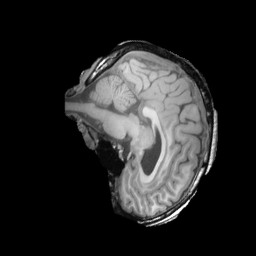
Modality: T1w
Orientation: sagittal
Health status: ill
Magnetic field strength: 3 T